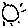
Label: sun